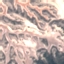
Land use / land cover: HerbaceousVegetation